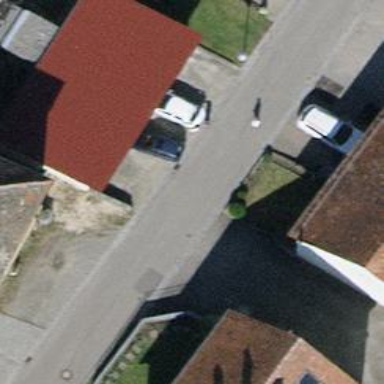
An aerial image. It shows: Garage building.